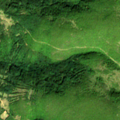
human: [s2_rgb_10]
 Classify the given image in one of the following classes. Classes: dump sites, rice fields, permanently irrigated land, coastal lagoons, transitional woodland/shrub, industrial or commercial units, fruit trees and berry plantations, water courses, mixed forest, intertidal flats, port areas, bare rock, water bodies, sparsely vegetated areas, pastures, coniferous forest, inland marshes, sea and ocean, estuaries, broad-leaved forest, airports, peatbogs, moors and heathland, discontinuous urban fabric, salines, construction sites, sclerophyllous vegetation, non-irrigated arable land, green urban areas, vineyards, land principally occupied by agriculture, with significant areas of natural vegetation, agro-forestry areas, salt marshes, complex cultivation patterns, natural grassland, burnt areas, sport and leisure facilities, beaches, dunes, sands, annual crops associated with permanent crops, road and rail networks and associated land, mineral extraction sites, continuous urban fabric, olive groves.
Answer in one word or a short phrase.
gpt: land principally occupied by agriculture, with significant areas of natural vegetation, broad-leaved forest, transitional woodland/shrub